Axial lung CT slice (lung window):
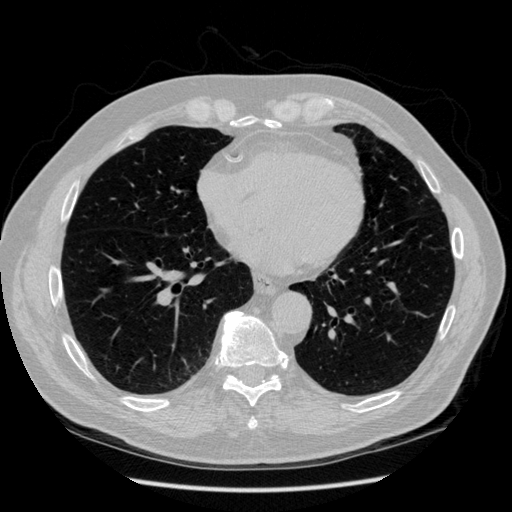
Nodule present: no